Field crop: maize
Growth stage: 2
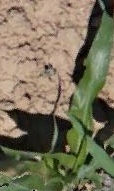
Species: maize